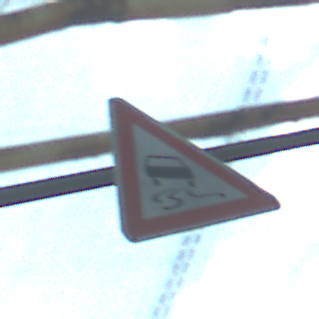
Verkehrszeichen: SchleuderOderRutschgefahr
Umgebung: Roofed, Special
Tageszeit: MorningAfternoon
Wetter: PartlyCloudy
Licht: Natural
Jahreszeit: NotSpecified
Kontrast: MediumContrast